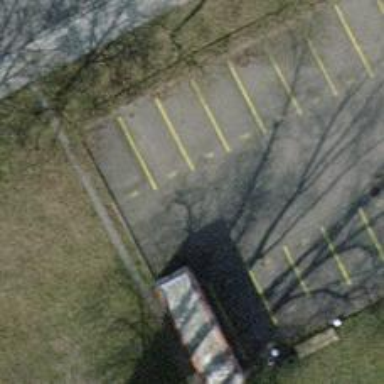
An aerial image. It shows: Road serving as parking aisle.